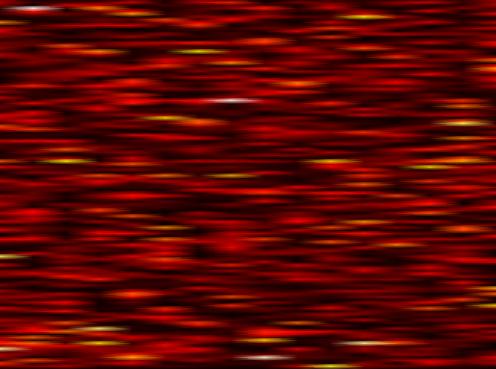
Label: WOLA